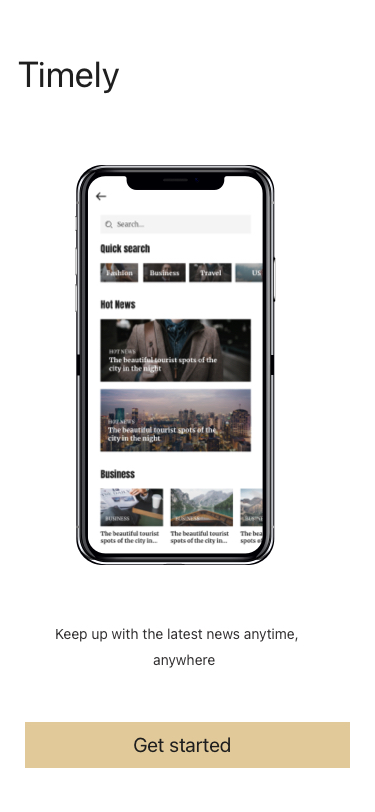
Text in this UI design:
Timely
Keep up with the latest news anytime,
anywhere
Get started